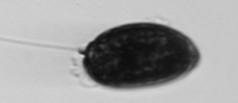
Label: Prorocentrum